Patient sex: F
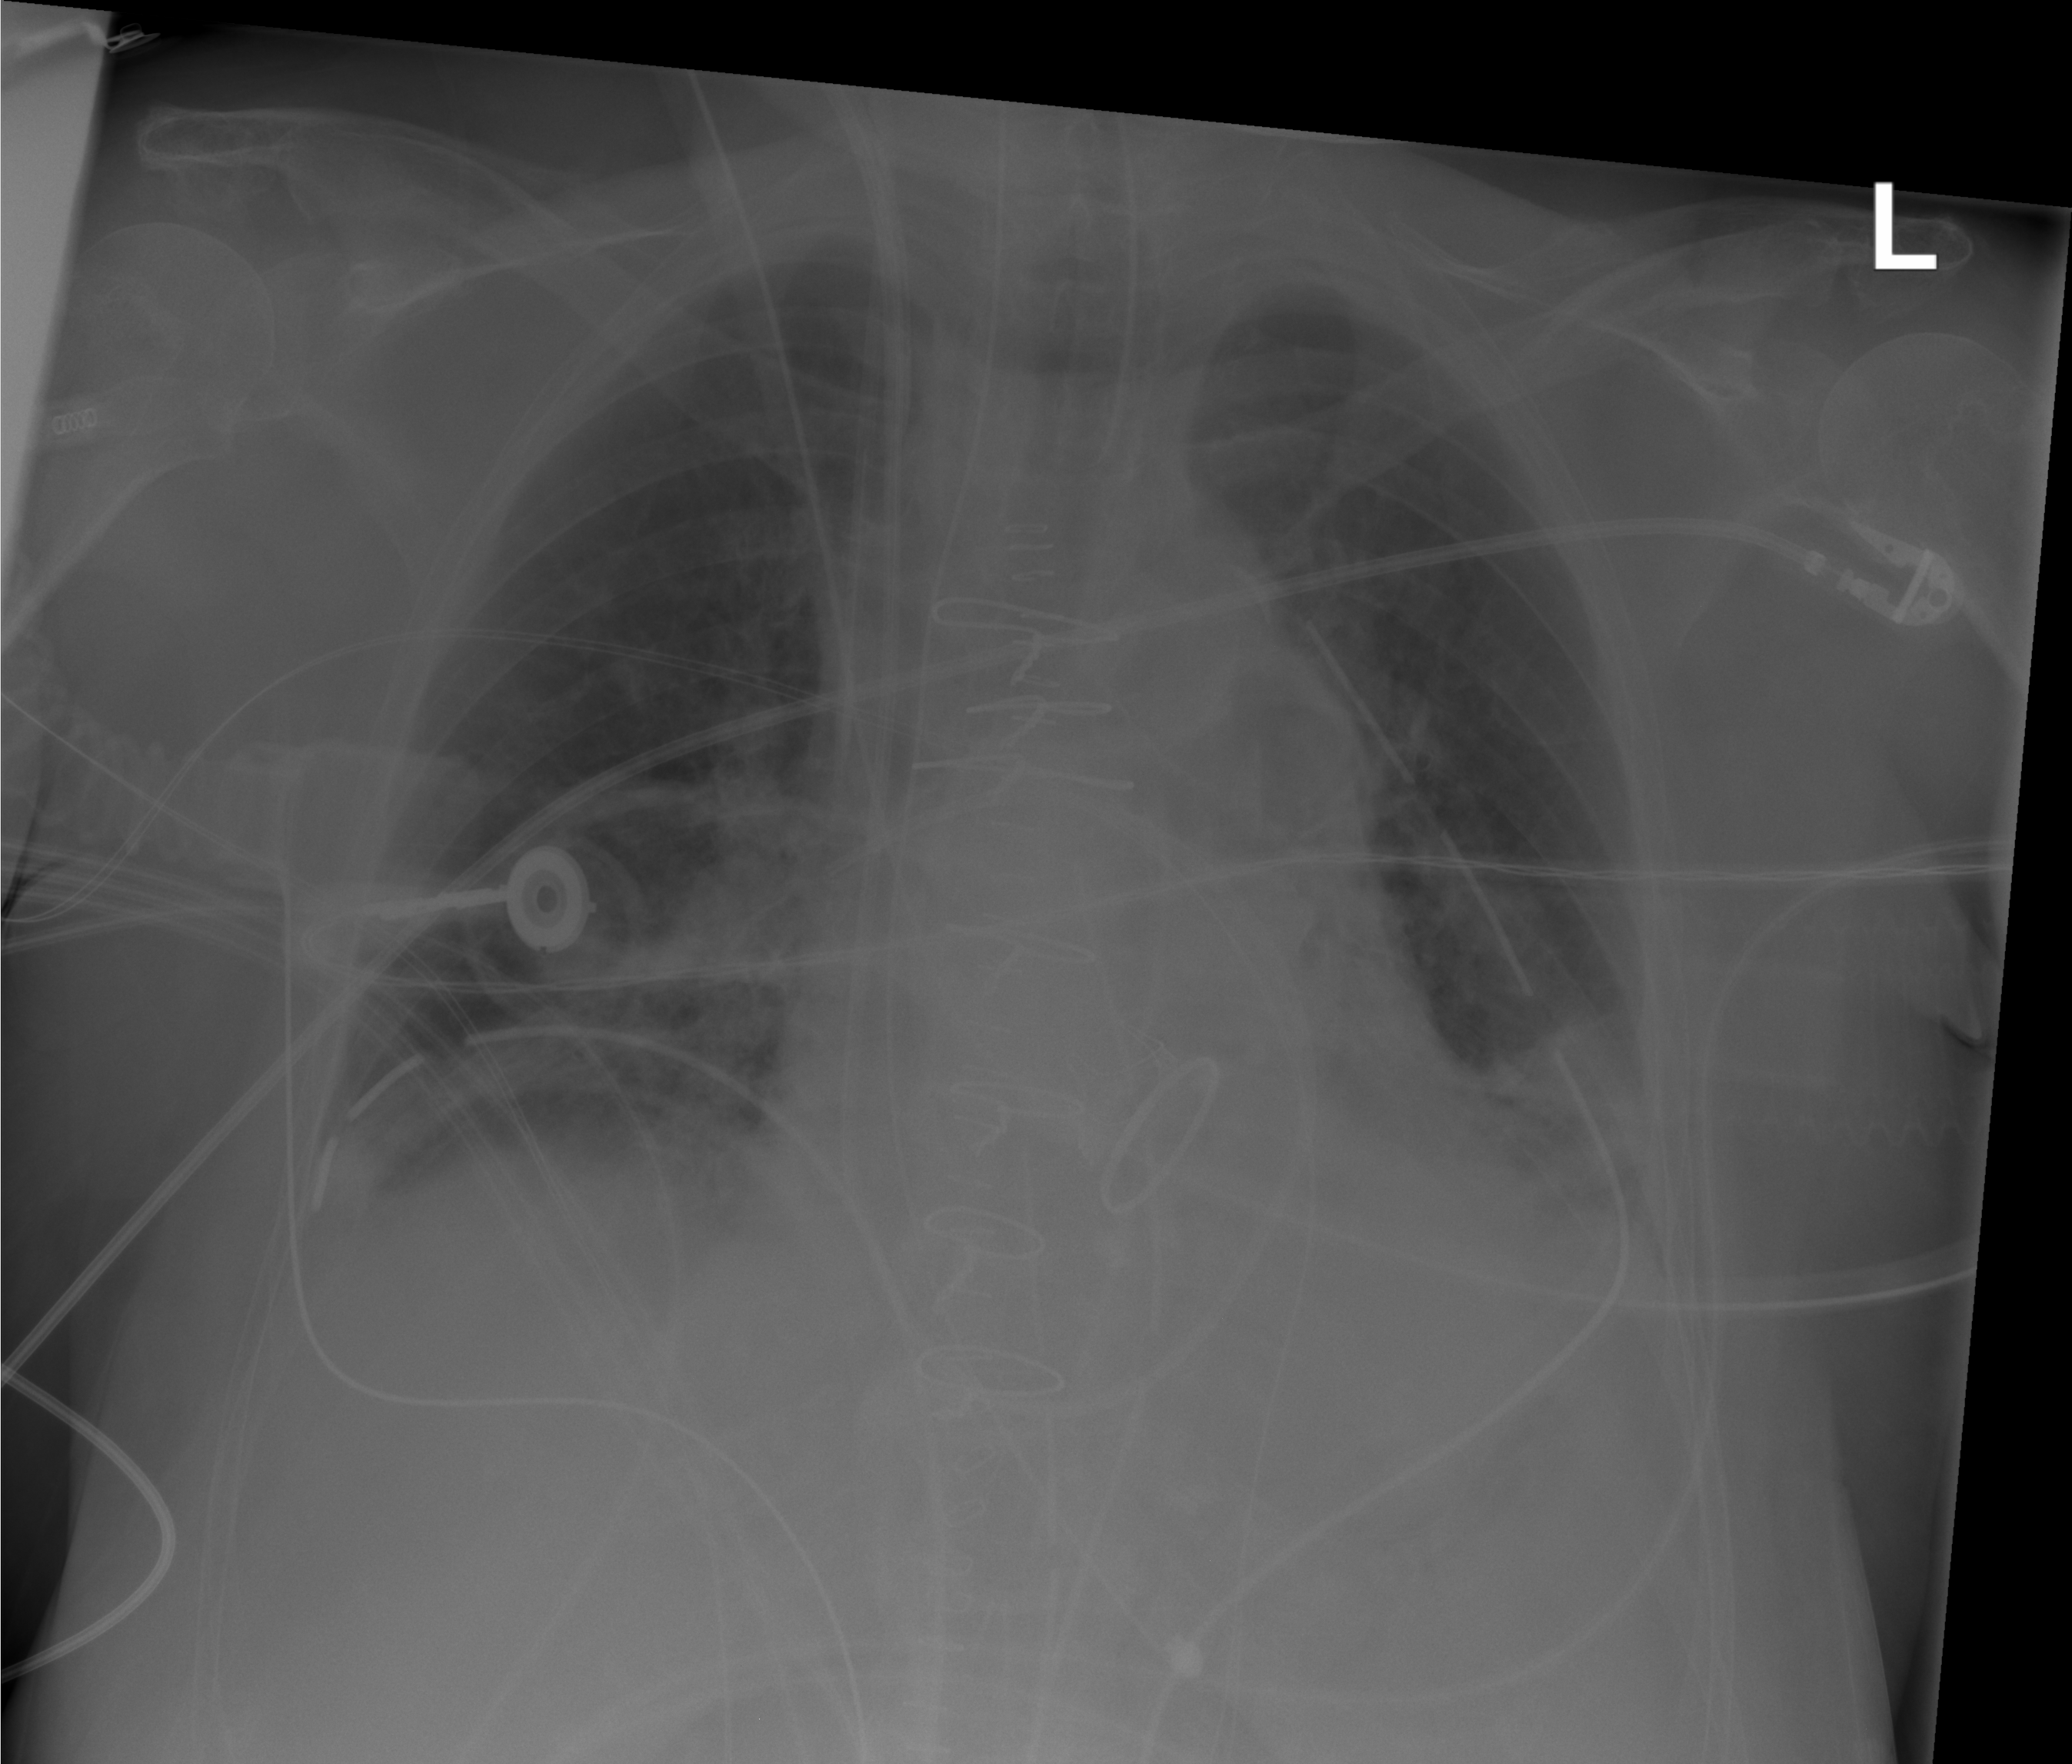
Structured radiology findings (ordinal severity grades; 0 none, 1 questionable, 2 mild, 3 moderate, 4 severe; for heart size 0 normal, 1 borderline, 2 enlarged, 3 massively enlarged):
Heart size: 1
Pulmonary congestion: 0
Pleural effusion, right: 0
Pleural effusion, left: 1
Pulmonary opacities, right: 0
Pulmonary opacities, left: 0
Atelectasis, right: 1
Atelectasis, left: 2